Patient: sex F, age 59
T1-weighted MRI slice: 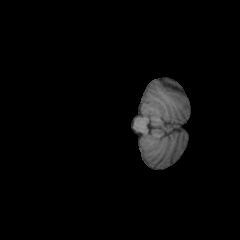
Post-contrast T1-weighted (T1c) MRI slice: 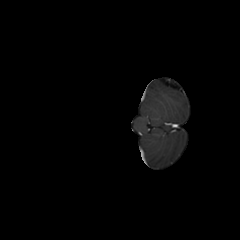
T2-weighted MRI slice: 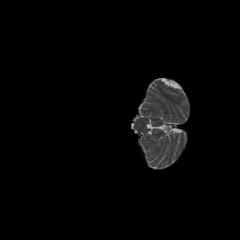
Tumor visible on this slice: no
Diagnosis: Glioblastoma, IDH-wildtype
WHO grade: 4